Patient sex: M
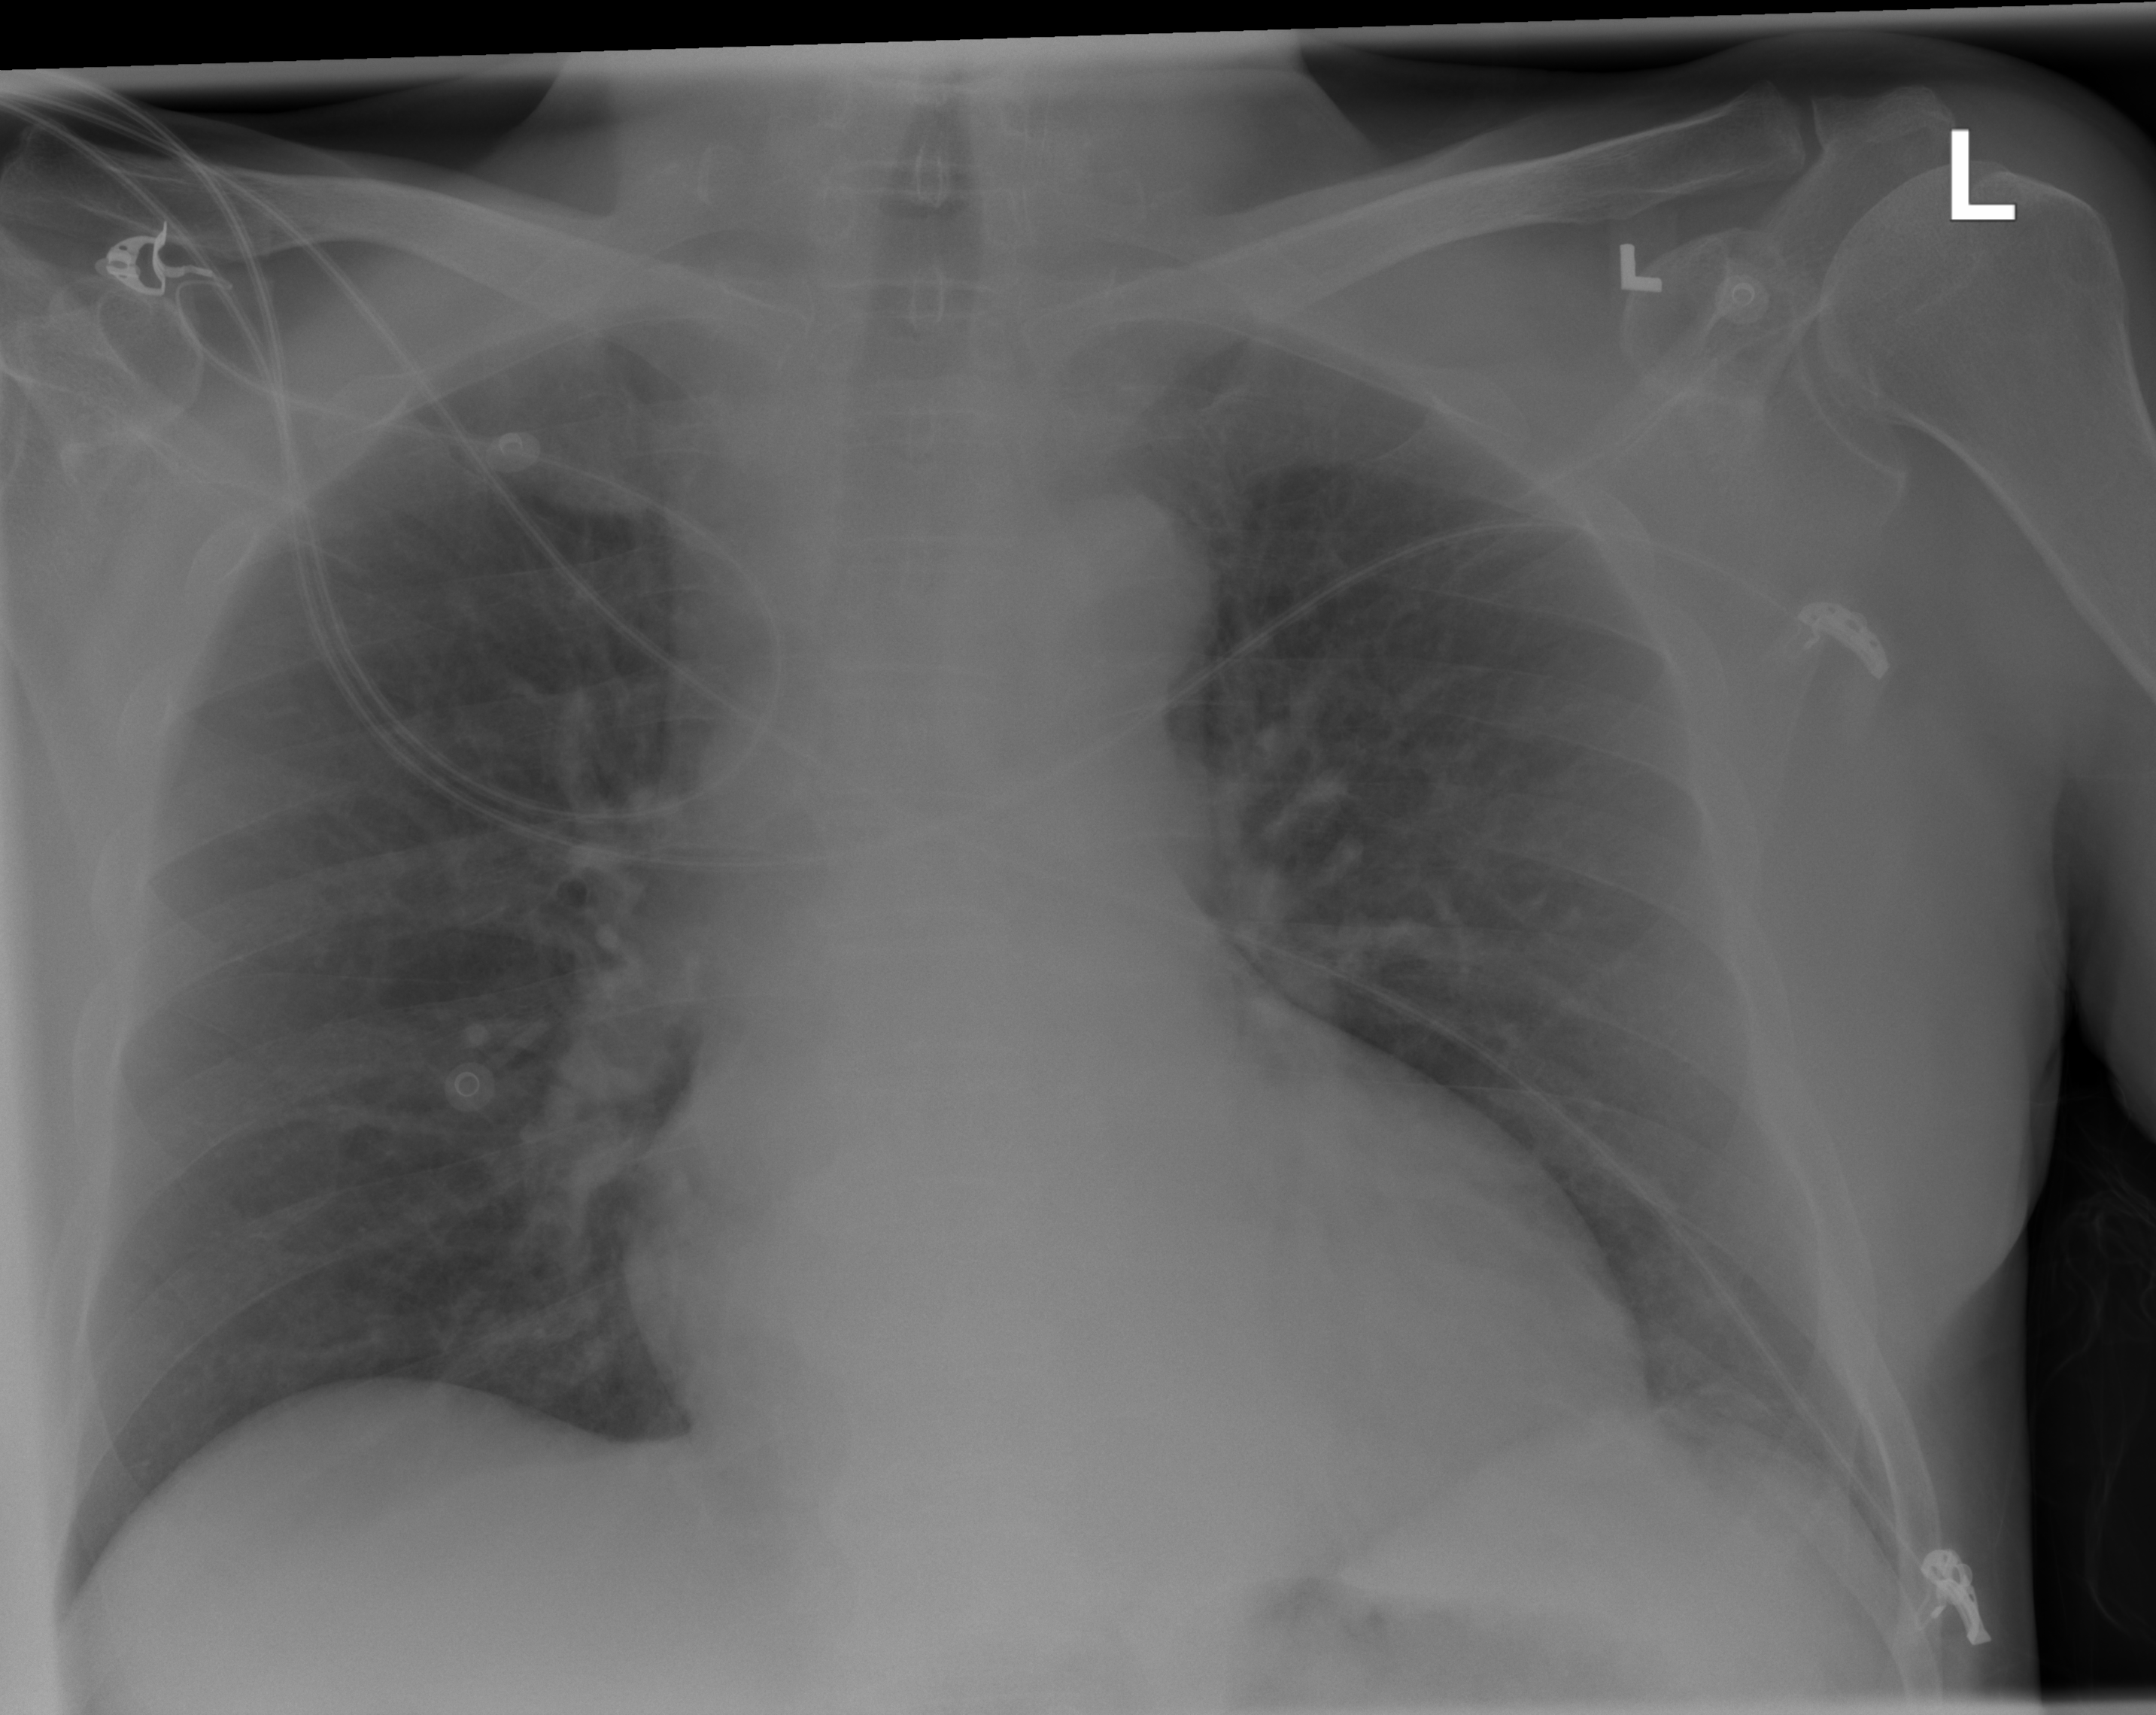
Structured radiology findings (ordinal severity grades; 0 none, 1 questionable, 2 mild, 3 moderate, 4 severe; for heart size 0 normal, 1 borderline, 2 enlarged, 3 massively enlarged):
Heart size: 2
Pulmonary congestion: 2
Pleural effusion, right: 0
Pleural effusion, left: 0
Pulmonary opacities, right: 0
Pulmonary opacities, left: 0
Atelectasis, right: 0
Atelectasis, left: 0